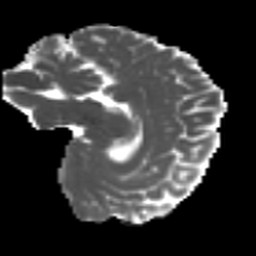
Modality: MD
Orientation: sagittal
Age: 27
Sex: female
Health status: ill
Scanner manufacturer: siemens
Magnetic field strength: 3 T
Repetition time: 6.5 s
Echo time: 0.062 s